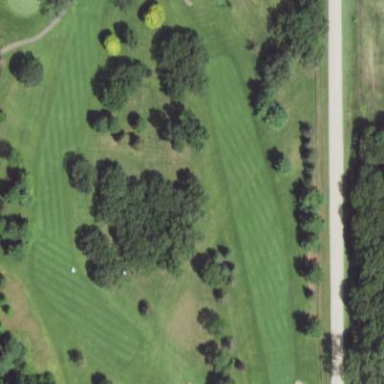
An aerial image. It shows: Area with grass used as rough in golf course.